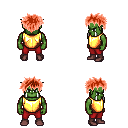
a pixel art fantasy rpg character, male body template, orc, green skin, gold chest armor, red pants, red bedhead hairstyle, maroon shoes, four views (front, back, left, right), 2x2 character sprite sheet, small pixel art, hard edges, no anti-aliasing